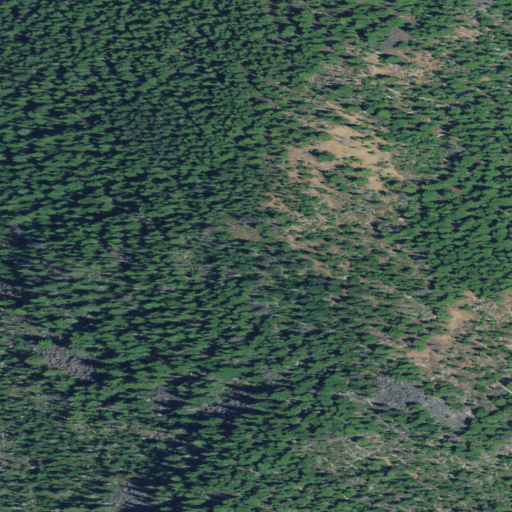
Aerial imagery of mountain in Oregon named Potato Butte containing grassland, evergreen forest, and shrub